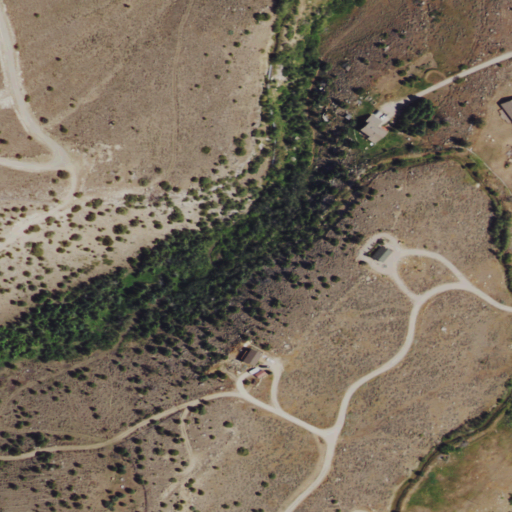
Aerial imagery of valley in Wyoming named Sheep Canyon containing shrub, open development, evergreen forest, deciduous forest, and low intensity development